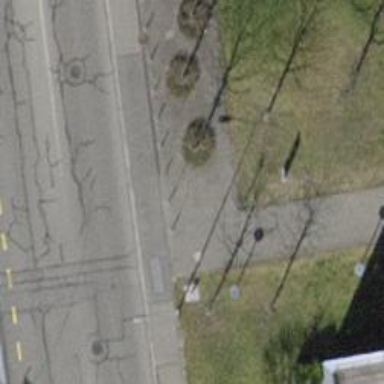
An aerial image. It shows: Bollard barrier.